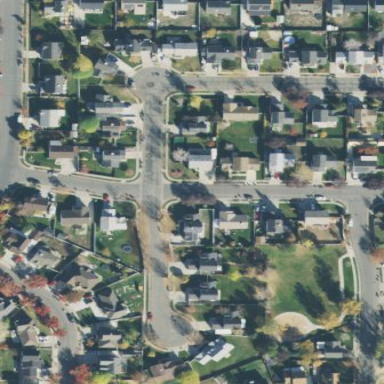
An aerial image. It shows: Sidewalk.